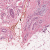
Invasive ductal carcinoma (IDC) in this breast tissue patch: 0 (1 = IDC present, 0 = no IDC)